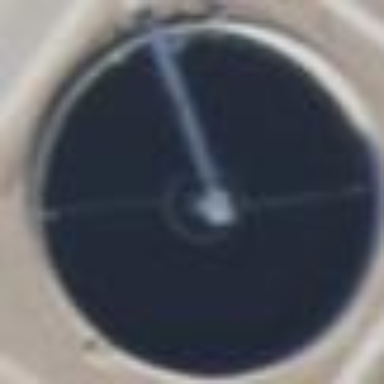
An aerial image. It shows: Storage tank for holding water.